Question: This is a fiddle: <URL>
There's always a scrollbar on the 'campaignDiv' div. I increased the height, but the scrollbar still appears.

I don't want to use overflow: hidden.
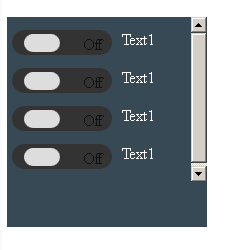
Answer: It's because you're using 'overflow: auto;' on the 'ul' which is not as tall as '#campaignDiv'
You should make the 'ul' fill the height of its parent by adding:
'''
#campaignDiv ul {
height: 100%;
}
'''
<URL>